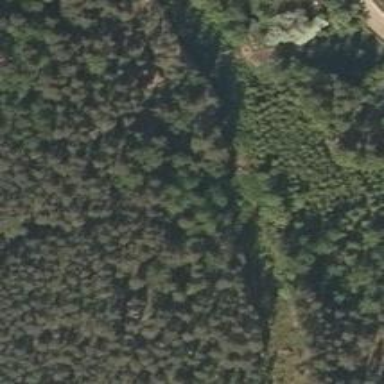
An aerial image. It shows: Natural cliff.